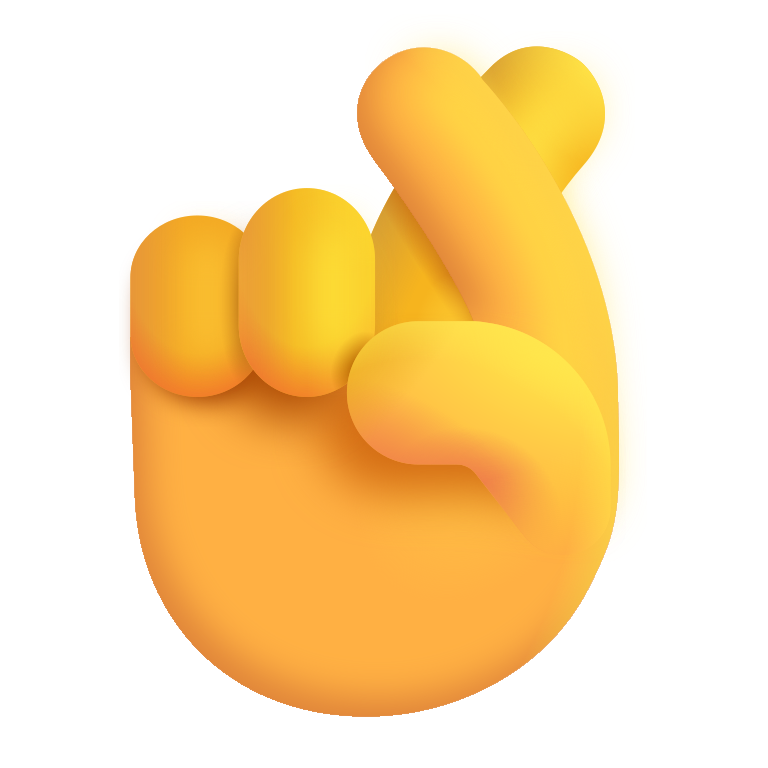
crossed fingers color default